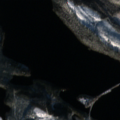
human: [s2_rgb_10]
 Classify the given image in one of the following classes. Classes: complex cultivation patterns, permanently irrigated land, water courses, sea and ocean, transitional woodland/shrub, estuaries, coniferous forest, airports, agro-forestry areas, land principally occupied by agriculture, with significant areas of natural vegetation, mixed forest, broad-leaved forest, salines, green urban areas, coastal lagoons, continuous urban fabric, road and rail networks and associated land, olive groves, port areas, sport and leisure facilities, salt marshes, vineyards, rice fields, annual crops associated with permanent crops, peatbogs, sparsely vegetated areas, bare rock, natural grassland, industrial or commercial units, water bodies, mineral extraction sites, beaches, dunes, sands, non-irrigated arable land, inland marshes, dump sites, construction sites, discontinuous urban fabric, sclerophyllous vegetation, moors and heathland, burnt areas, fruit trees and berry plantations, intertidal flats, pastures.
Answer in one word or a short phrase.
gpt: coniferous forest, mixed forest, transitional woodland/shrub, water bodies